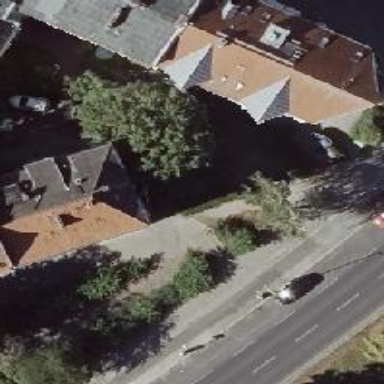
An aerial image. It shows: Hipped-roof building with apartments.